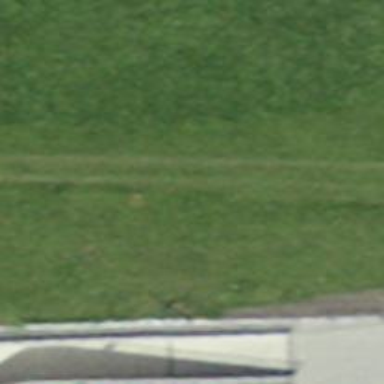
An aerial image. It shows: Grassy track road with grade 4 track type.